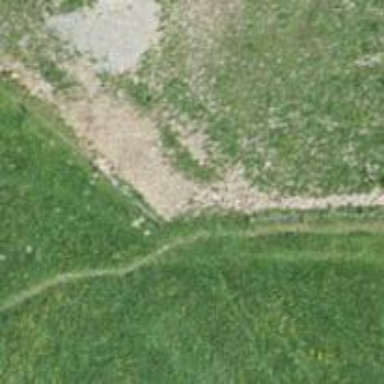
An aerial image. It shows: Dirt path.